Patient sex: F
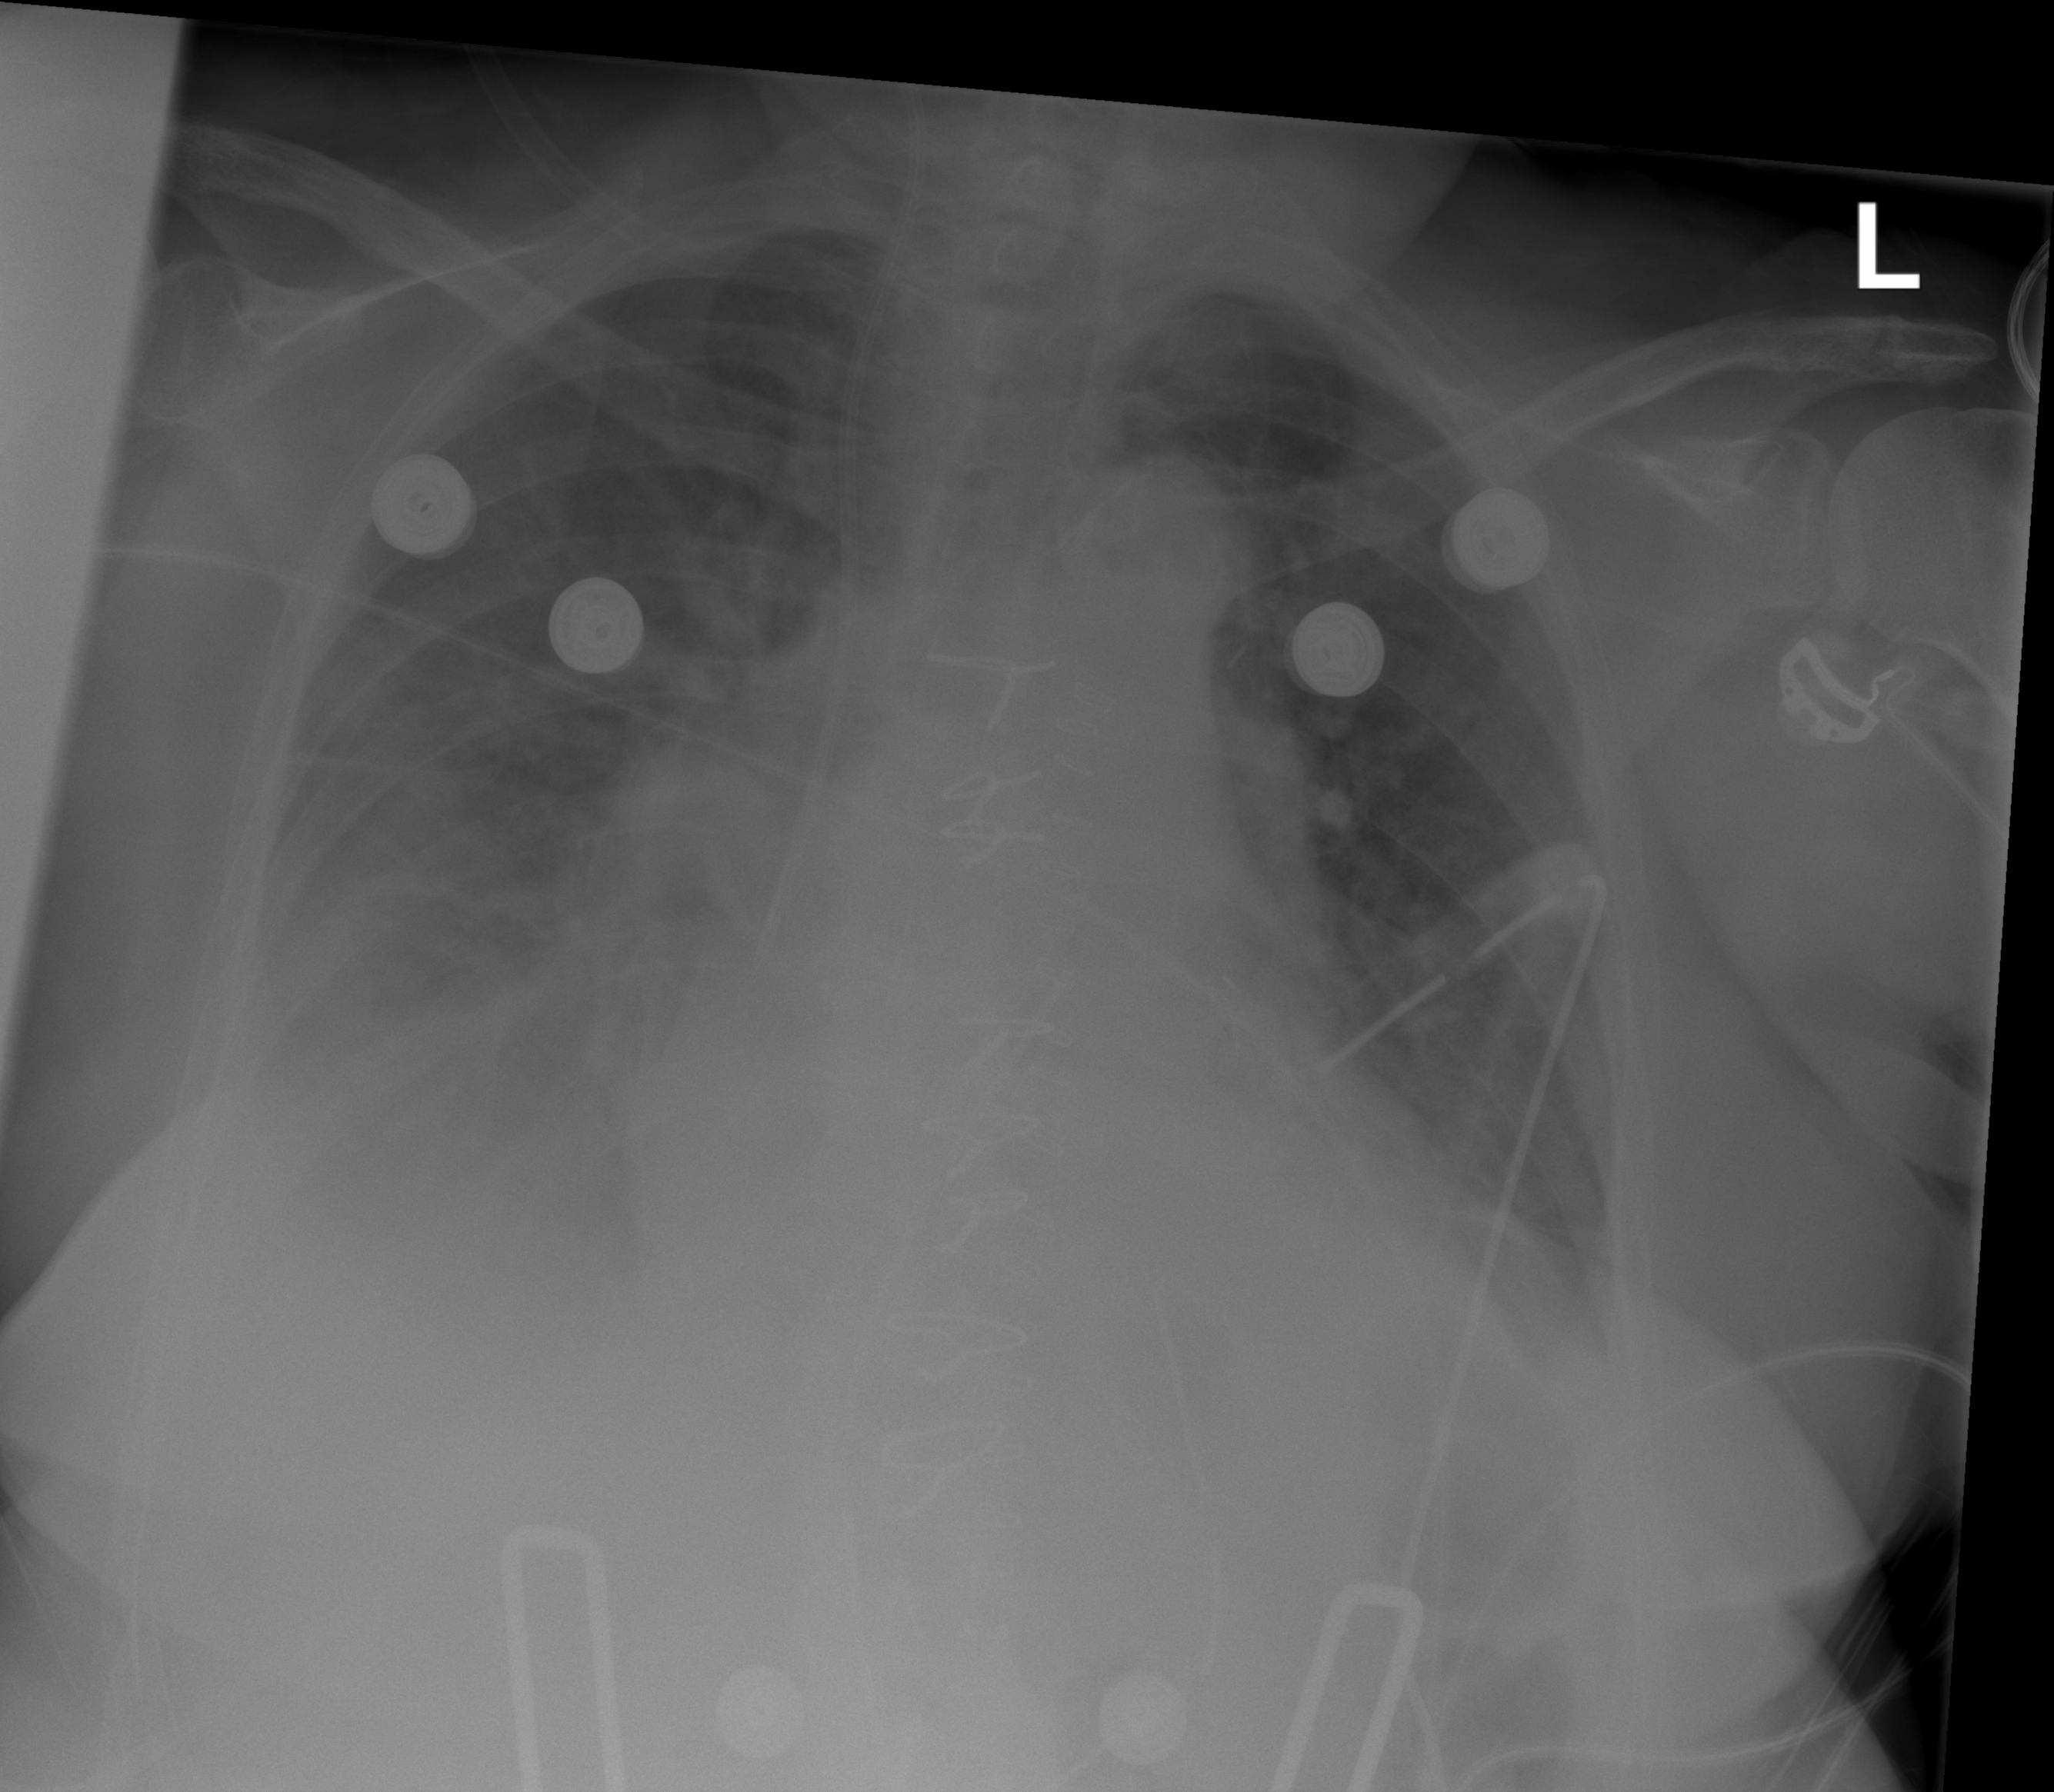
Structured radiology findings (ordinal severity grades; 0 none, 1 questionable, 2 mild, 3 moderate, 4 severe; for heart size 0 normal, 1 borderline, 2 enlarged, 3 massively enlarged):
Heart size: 2
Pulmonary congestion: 3
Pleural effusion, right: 3
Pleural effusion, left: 2
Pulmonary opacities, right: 0
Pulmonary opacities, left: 0
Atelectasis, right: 2
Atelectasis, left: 2